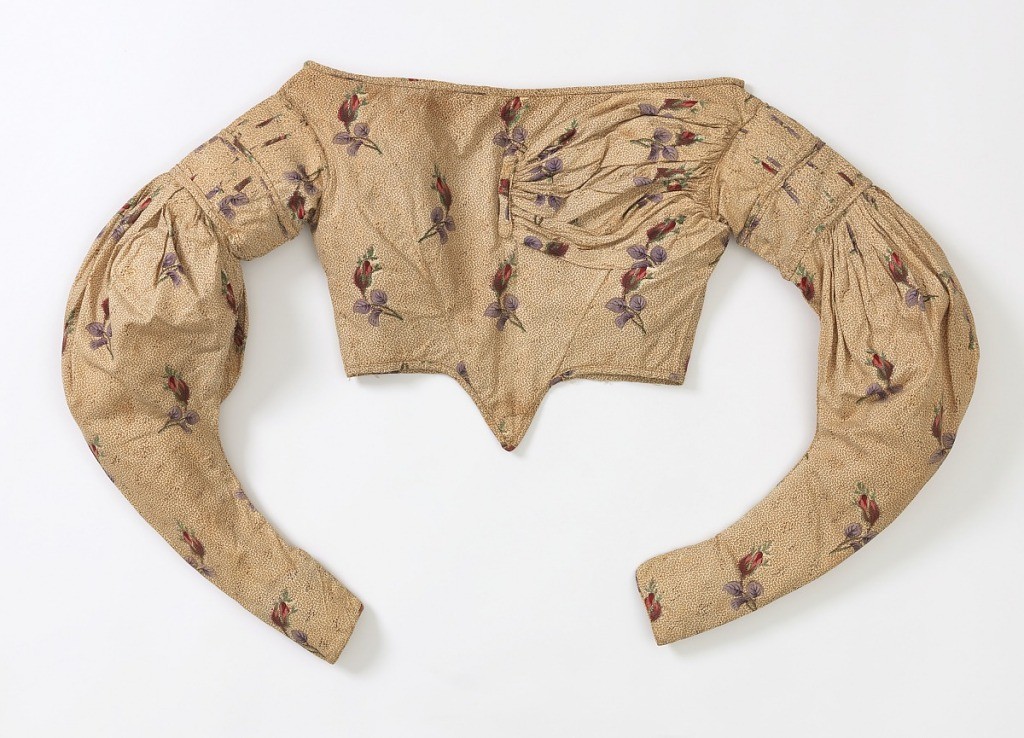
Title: Bodice
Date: ca. 1835
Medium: cotton, linen lining Technique: printed
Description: Bodice for a young girl of printed calico with pink, green, and purple flowers sprinkled over a small ground pattern of dark brown curling lines. Bodice has a low neck and pleated sleeves held by self bands; gathered fold of self fabric across front. Hooks on the back.